Field crop: maize
Growth stage: 2
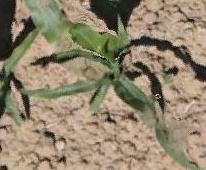
Species: maize